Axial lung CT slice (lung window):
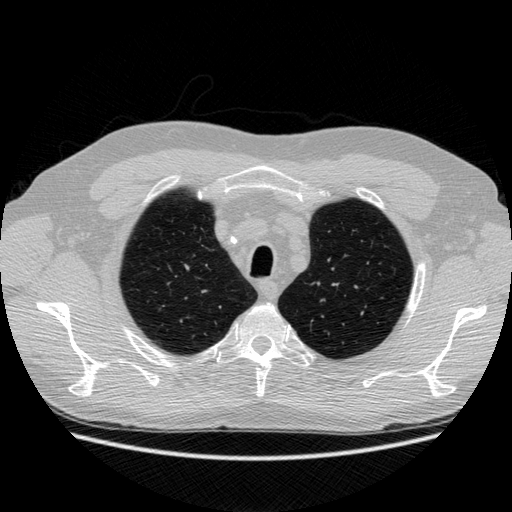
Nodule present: no